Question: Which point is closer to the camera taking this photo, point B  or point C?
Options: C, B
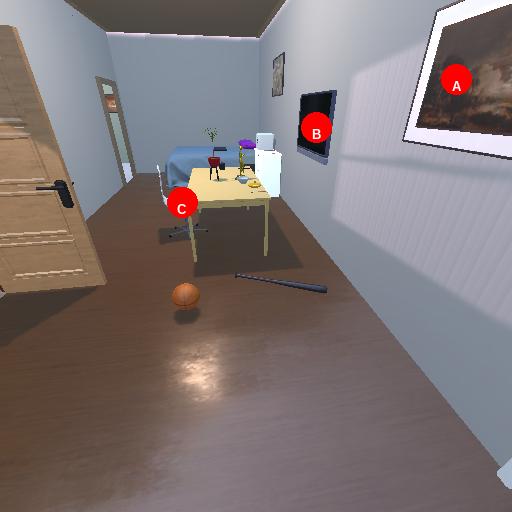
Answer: C